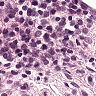
Metastatic tissue present: no